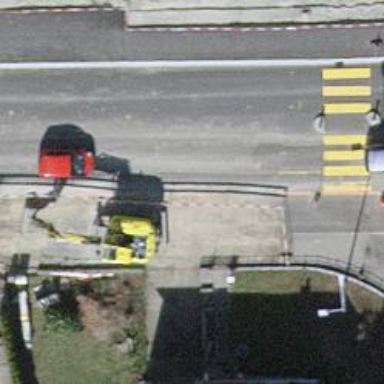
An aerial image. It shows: Cycleway with asphalt surface and crossing island for cyclists.